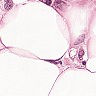
Metastatic tissue present: yes